Chest X-ray. View position: PA
Patient age: 74
Patient sex: F
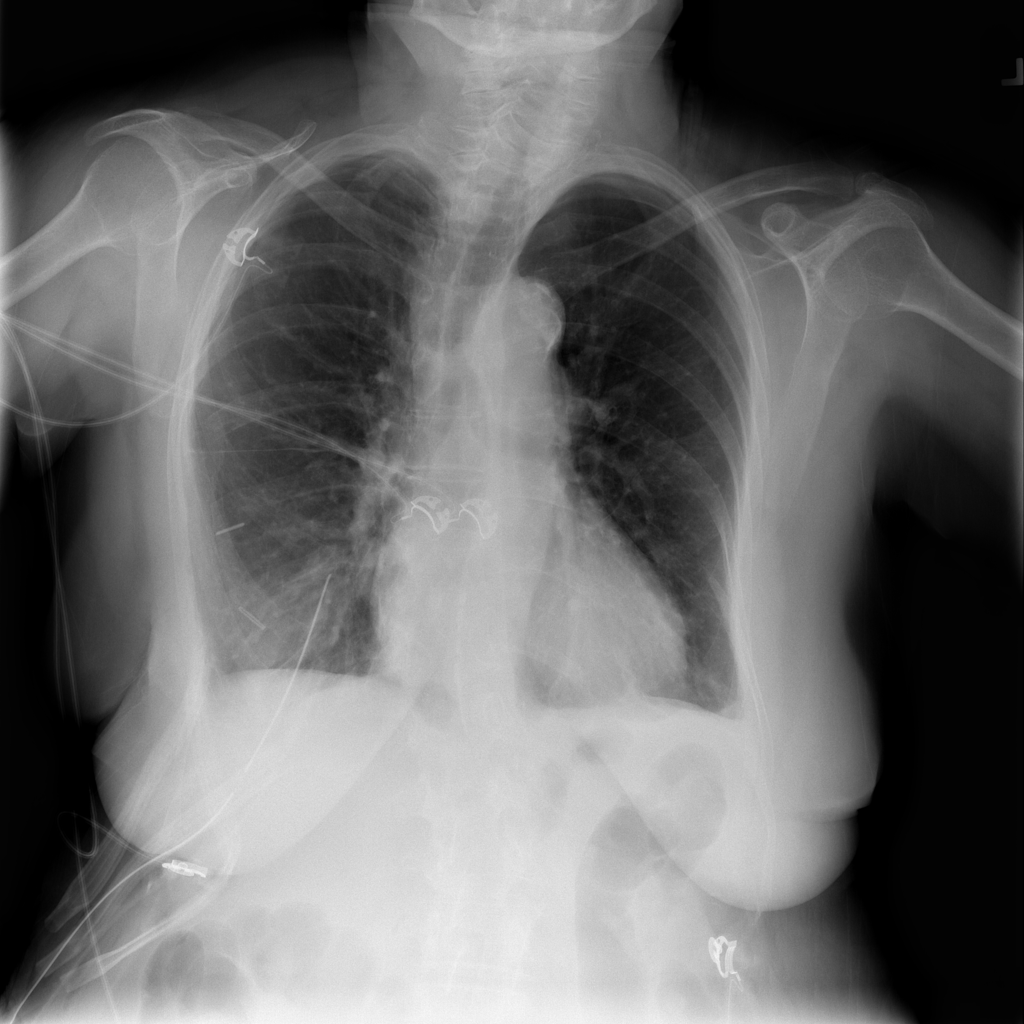
Finding: Pneumothorax